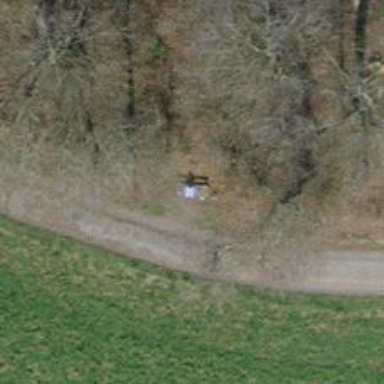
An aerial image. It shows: Bench.